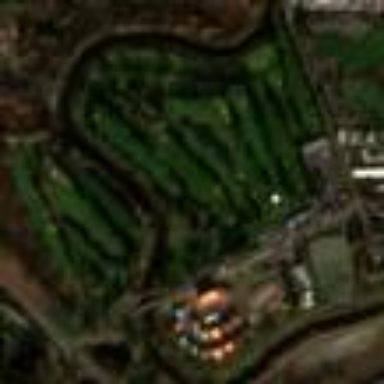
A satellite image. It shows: Golf course.